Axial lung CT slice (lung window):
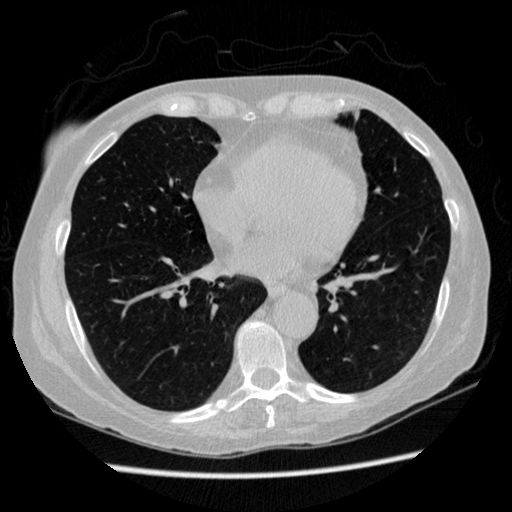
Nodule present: no